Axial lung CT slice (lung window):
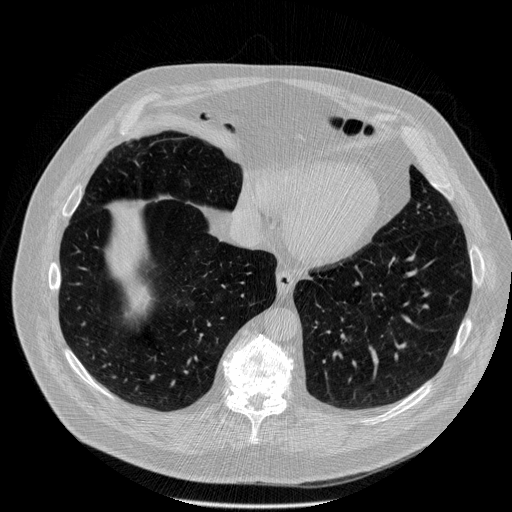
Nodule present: no